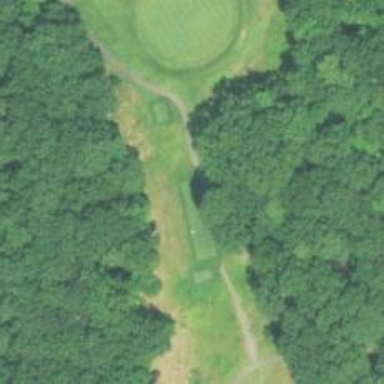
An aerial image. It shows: Golf tee.